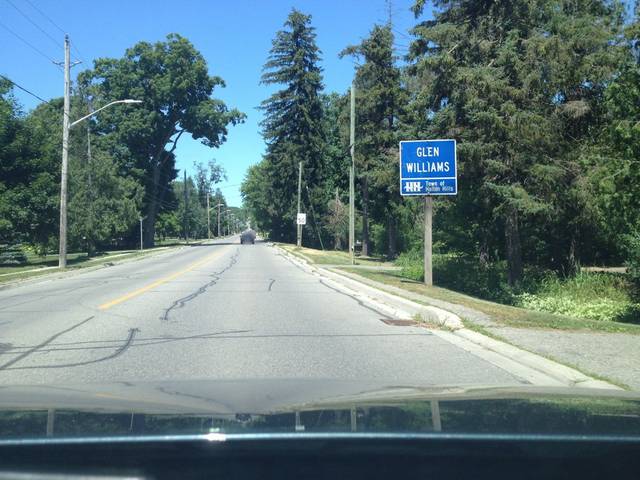
Region: Canada
Coordinates: 43.663, -79.921